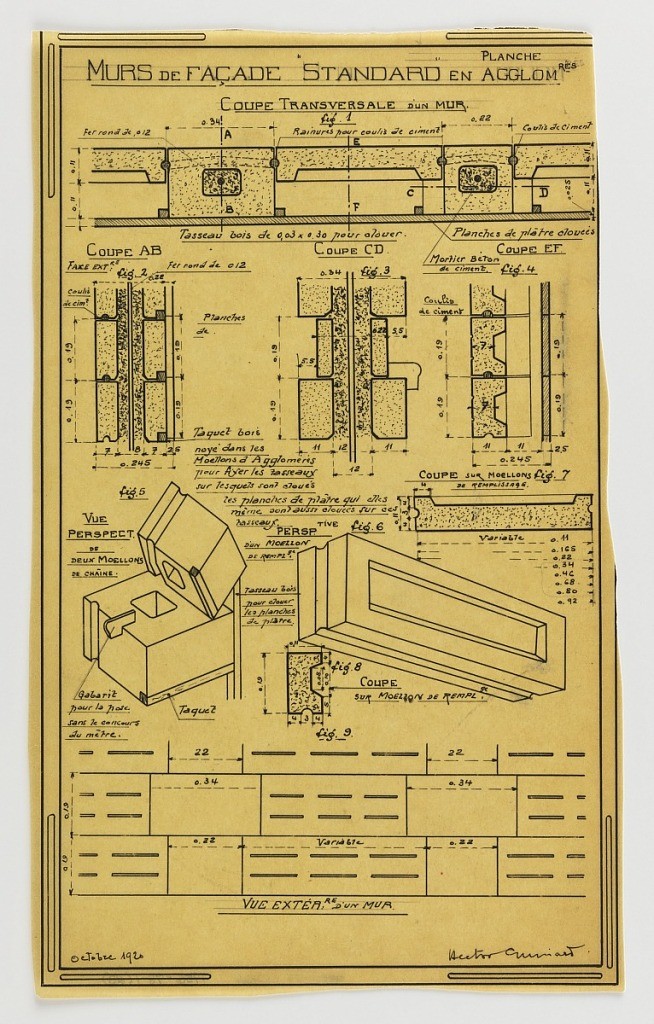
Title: Plate Illustrating Standard Concrete Block Façade Walls (“Murs de Façade ‘Standard’ en Agglomérés”)
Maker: Hector Guimard, French, 1867–1942
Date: October 1920
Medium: Pen and black ink, graphite on tracing paper
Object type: Drawing
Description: Design for a mass-operational house by Guimard, detailing the wall construction of the facade.